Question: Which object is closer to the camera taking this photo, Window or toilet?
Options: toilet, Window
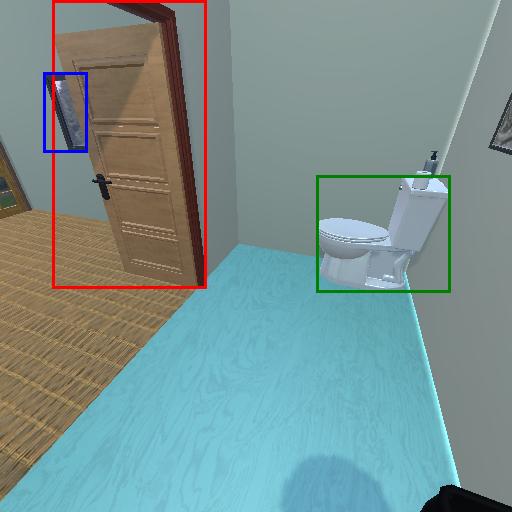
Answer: toilet